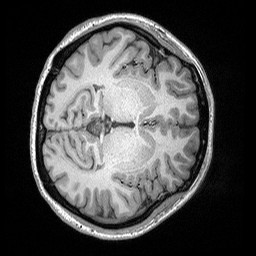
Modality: T1w
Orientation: axial
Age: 22
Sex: female